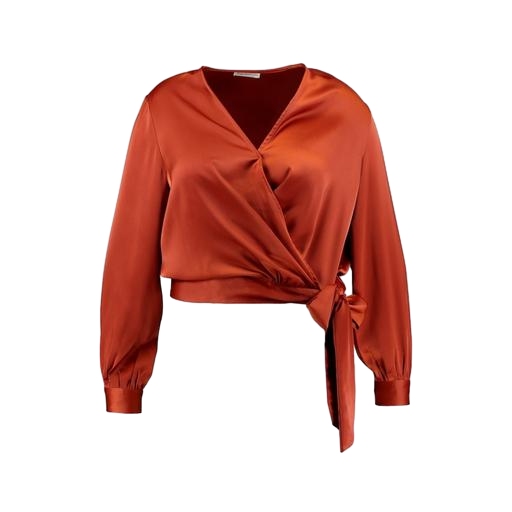
multicolor dp curve rust keyhole wrap blouse, multicolor vero moda rust high neck blouse, orange fwrd exclusive top, white background